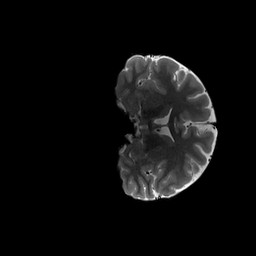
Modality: T2w
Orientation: coronal
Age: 22
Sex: female
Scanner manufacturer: siemens
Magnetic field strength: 3 T
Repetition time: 3.2 s
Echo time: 0.564 s